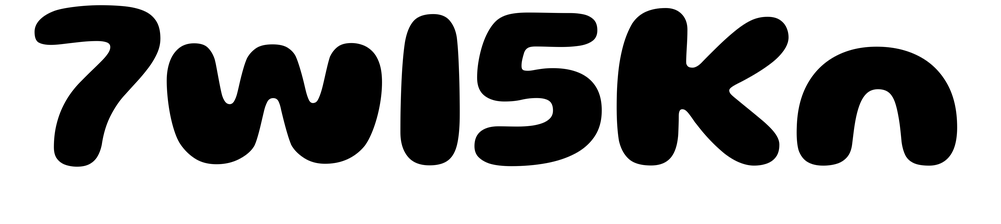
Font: Gluten_Bold